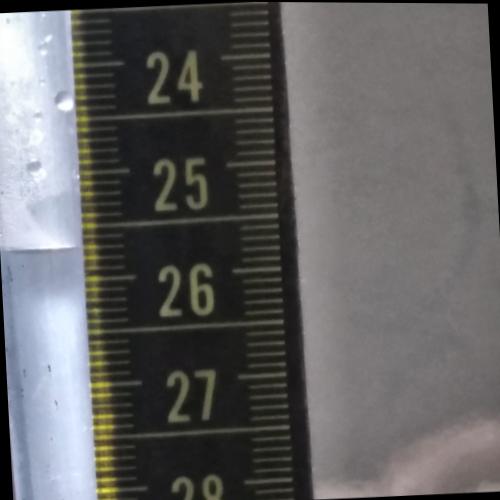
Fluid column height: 25.7 cm